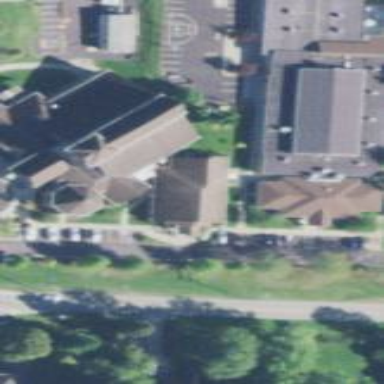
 pointed across. This place is place of worship."